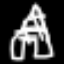
Label: The Eiffel Tower